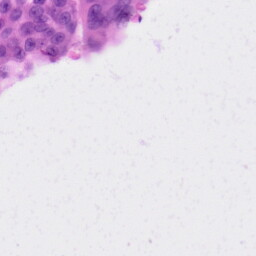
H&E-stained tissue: Skin